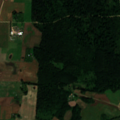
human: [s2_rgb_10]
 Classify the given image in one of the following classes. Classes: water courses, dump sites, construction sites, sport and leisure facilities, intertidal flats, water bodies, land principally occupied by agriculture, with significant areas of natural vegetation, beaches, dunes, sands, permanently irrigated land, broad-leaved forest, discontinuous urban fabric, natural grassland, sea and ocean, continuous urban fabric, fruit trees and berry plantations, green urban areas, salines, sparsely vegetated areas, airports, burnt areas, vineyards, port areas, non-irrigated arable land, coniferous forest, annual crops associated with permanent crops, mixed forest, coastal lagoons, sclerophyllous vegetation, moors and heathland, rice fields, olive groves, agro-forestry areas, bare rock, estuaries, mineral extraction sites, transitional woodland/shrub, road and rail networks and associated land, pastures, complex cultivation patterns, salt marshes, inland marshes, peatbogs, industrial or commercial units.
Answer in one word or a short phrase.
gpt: non-irrigated arable land, complex cultivation patterns, land principally occupied by agriculture, with significant areas of natural vegetation, mixed forest, transitional woodland/shrub